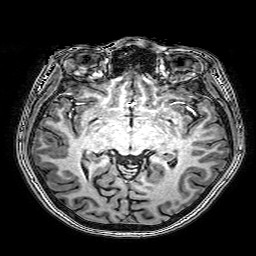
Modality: T1w
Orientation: coronal
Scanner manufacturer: philips
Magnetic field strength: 3 T
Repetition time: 0.0096 s
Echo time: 0.0046 s